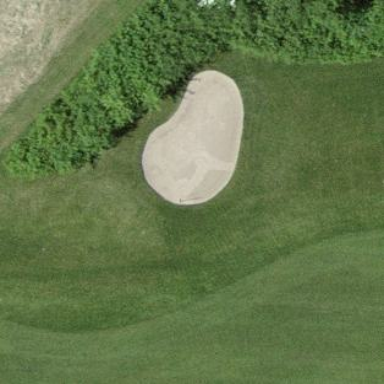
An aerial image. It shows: Golf bunker filled with natural sand.